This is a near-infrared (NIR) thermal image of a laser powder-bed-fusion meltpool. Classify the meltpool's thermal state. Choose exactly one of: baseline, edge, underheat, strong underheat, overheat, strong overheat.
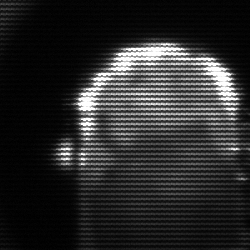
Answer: baseline